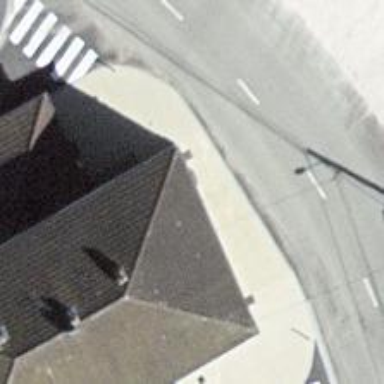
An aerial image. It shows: Post box.